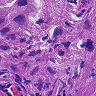
Metastatic tissue present: yes